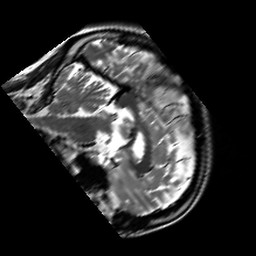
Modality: T2w
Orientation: sagittal
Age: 29
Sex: female
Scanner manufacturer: siemens
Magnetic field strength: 3 T
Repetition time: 7 s
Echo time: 0.09 s